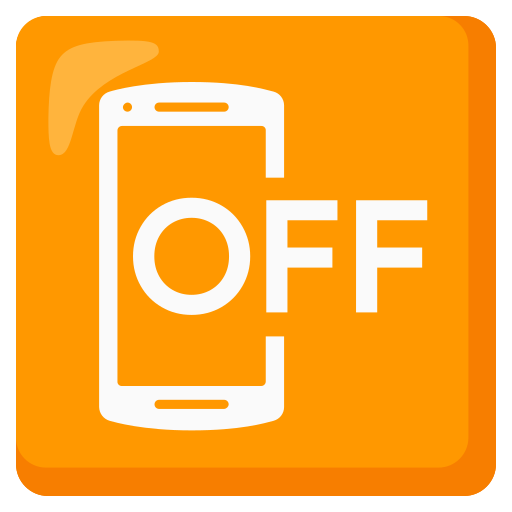
Emoji: 📴